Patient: sex M, age 68
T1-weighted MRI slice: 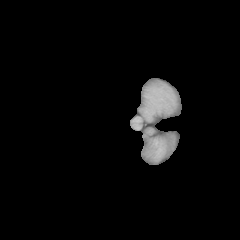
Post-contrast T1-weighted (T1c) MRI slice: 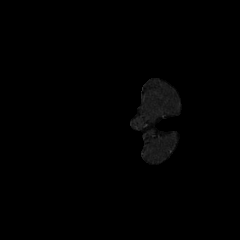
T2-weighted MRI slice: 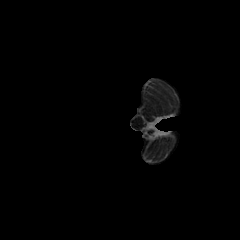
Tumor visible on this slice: no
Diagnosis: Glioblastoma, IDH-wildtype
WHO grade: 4